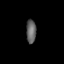
Tissue: prostate
Cell type: T cells
Senescence score: 0.7019
Nuclear area (px): 232
Mean DAPI intensity: 96.638